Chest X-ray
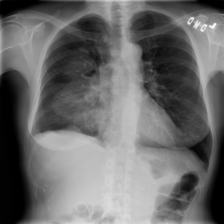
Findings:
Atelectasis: negative
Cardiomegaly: negative
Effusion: positive
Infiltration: negative
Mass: positive
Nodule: negative
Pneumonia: negative
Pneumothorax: negative
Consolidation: negative
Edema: negative
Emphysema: negative
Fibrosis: negative
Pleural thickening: negative
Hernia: negative